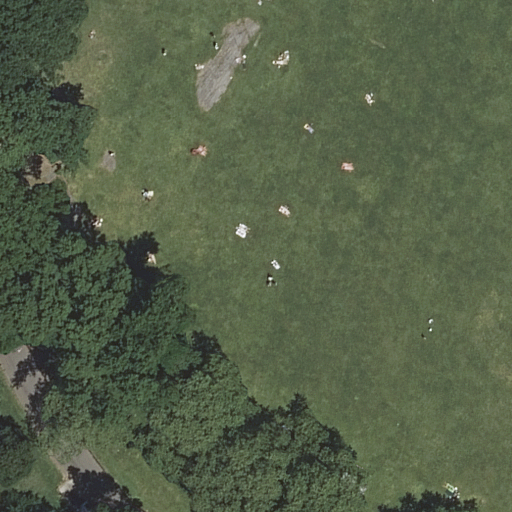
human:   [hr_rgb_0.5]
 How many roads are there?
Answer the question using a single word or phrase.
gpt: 1

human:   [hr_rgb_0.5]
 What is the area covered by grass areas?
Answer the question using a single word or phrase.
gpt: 10627m2

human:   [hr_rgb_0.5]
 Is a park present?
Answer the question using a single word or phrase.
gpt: yes

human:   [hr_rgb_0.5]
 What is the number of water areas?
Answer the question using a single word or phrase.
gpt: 0

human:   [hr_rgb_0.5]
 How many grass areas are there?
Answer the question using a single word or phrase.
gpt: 1

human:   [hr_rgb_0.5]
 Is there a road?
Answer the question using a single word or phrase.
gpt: yes

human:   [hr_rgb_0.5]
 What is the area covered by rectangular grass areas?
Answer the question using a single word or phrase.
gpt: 10627m2

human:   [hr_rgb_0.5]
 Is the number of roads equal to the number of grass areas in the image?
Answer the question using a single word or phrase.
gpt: yes

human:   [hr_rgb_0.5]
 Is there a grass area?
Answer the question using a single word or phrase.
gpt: yes

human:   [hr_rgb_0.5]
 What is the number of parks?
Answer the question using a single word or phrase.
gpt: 1

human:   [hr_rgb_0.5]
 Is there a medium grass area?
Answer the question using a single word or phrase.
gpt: no

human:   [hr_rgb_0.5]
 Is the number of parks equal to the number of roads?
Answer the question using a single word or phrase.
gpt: yes

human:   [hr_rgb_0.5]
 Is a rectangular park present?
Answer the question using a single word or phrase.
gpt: yes

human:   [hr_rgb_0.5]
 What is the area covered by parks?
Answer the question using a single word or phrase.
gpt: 10627m2

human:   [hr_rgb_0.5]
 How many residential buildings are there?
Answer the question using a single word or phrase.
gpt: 0

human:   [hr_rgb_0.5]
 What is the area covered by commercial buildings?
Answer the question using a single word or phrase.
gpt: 0m2

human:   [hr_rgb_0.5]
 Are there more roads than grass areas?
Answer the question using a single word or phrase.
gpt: no

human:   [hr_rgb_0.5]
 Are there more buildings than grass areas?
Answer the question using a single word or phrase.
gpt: no

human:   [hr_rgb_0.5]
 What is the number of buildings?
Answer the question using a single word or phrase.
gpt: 0

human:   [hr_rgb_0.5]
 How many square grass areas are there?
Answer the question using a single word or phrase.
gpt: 0

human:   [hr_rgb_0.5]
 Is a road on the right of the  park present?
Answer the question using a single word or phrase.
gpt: no

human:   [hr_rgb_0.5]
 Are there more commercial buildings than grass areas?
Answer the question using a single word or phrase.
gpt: no

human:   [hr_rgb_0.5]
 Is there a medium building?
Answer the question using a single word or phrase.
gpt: no

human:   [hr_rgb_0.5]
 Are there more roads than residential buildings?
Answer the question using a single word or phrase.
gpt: yes

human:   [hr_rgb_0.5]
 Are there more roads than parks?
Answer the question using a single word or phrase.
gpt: no

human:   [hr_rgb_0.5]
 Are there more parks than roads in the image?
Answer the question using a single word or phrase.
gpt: no

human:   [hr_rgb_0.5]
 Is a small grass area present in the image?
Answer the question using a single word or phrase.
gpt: no

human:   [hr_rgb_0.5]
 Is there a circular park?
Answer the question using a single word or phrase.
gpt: no

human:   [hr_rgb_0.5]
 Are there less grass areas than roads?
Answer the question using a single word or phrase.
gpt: no

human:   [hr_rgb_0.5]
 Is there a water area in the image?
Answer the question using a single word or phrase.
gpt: no

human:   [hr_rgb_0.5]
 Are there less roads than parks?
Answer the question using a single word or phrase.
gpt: no

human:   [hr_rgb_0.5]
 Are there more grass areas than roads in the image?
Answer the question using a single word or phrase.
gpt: no

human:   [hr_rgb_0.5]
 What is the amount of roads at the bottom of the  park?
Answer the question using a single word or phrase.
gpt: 1

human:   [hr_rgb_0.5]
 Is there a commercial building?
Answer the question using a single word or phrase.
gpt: no

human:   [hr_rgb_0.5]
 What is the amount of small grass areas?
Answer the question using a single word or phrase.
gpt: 0

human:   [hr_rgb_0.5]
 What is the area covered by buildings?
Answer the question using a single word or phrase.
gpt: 0m2

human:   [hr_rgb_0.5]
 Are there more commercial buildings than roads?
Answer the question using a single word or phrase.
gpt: no

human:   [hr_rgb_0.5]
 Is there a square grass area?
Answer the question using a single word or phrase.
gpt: no

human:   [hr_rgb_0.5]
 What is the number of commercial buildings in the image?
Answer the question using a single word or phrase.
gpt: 0

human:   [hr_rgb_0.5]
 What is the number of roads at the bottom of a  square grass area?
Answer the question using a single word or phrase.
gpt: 0

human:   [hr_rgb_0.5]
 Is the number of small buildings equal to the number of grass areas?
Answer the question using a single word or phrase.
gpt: no

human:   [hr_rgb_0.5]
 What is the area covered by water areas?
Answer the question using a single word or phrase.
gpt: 0m2

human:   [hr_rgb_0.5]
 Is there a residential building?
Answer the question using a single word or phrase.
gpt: no

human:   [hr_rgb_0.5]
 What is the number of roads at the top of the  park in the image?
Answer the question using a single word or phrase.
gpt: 0

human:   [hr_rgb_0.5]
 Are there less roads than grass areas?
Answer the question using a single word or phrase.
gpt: no

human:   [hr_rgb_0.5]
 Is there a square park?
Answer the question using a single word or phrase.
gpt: no

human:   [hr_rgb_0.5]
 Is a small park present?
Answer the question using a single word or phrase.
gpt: no

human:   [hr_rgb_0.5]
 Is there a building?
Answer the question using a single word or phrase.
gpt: no

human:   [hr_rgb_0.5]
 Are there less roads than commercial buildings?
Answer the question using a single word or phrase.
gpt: no

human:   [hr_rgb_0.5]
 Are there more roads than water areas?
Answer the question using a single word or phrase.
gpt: yes

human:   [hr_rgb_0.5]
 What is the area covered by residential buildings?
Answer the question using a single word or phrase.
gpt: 0m2

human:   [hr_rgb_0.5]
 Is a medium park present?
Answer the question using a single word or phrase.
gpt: no

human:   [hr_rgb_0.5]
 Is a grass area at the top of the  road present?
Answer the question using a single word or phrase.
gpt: no

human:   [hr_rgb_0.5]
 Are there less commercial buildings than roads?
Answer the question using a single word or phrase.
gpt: yes

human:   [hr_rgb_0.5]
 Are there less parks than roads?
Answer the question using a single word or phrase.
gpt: no

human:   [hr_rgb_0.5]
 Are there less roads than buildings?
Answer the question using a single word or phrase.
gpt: no

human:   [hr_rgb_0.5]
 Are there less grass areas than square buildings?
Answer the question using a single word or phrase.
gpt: no

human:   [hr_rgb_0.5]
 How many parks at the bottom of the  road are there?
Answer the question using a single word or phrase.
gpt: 0

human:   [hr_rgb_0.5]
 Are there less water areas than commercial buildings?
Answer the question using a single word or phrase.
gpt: no

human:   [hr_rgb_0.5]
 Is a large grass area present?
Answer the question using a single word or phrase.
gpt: yes

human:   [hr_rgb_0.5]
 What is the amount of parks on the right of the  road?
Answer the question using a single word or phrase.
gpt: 1

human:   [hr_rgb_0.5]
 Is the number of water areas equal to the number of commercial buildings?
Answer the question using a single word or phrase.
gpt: yes

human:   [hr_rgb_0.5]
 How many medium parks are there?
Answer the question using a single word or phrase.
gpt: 0

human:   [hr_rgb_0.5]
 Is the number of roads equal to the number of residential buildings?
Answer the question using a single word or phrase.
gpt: no